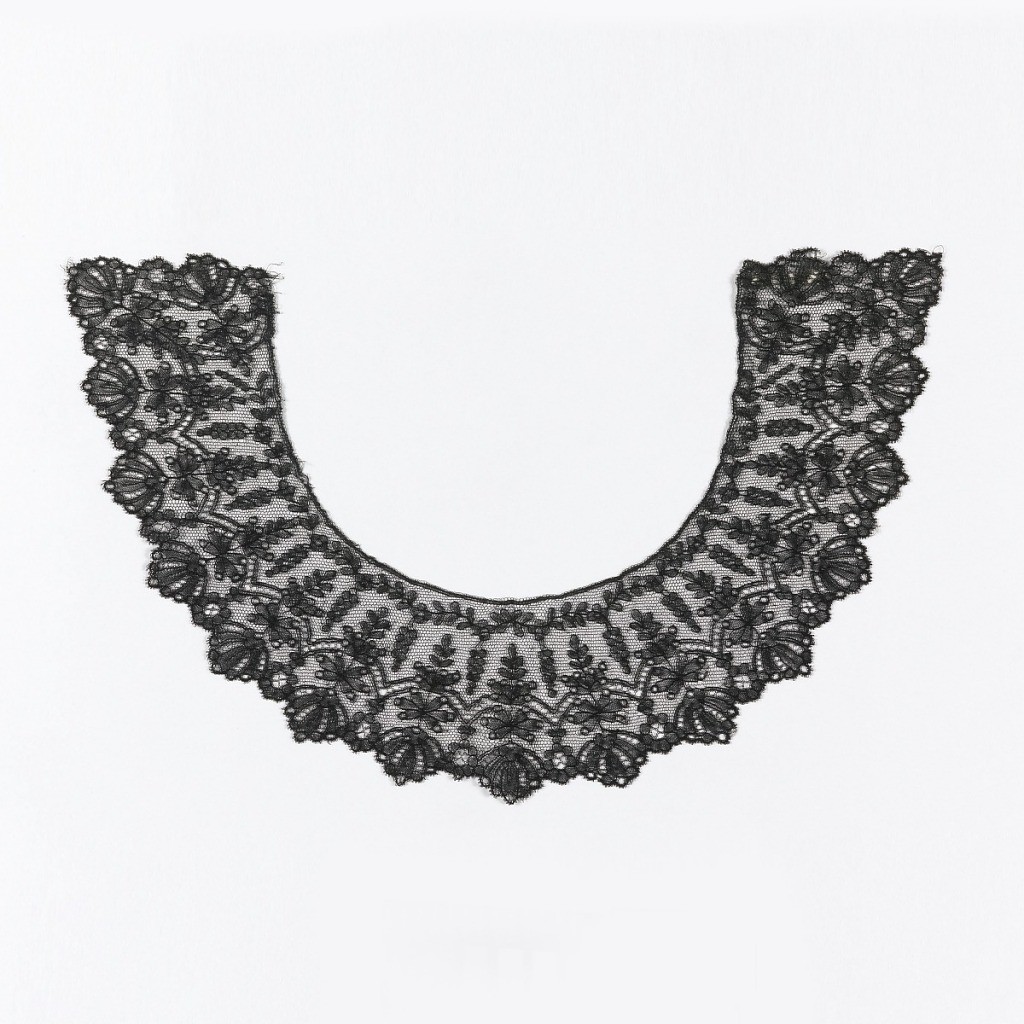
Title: Collar
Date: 19th century
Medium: linen Technique: bobbin lace, Chantilly style
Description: Round black collar with scalloped edges in a design of conventionalized flowers and foliage.